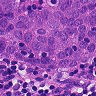
Metastatic tissue present: yes